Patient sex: F
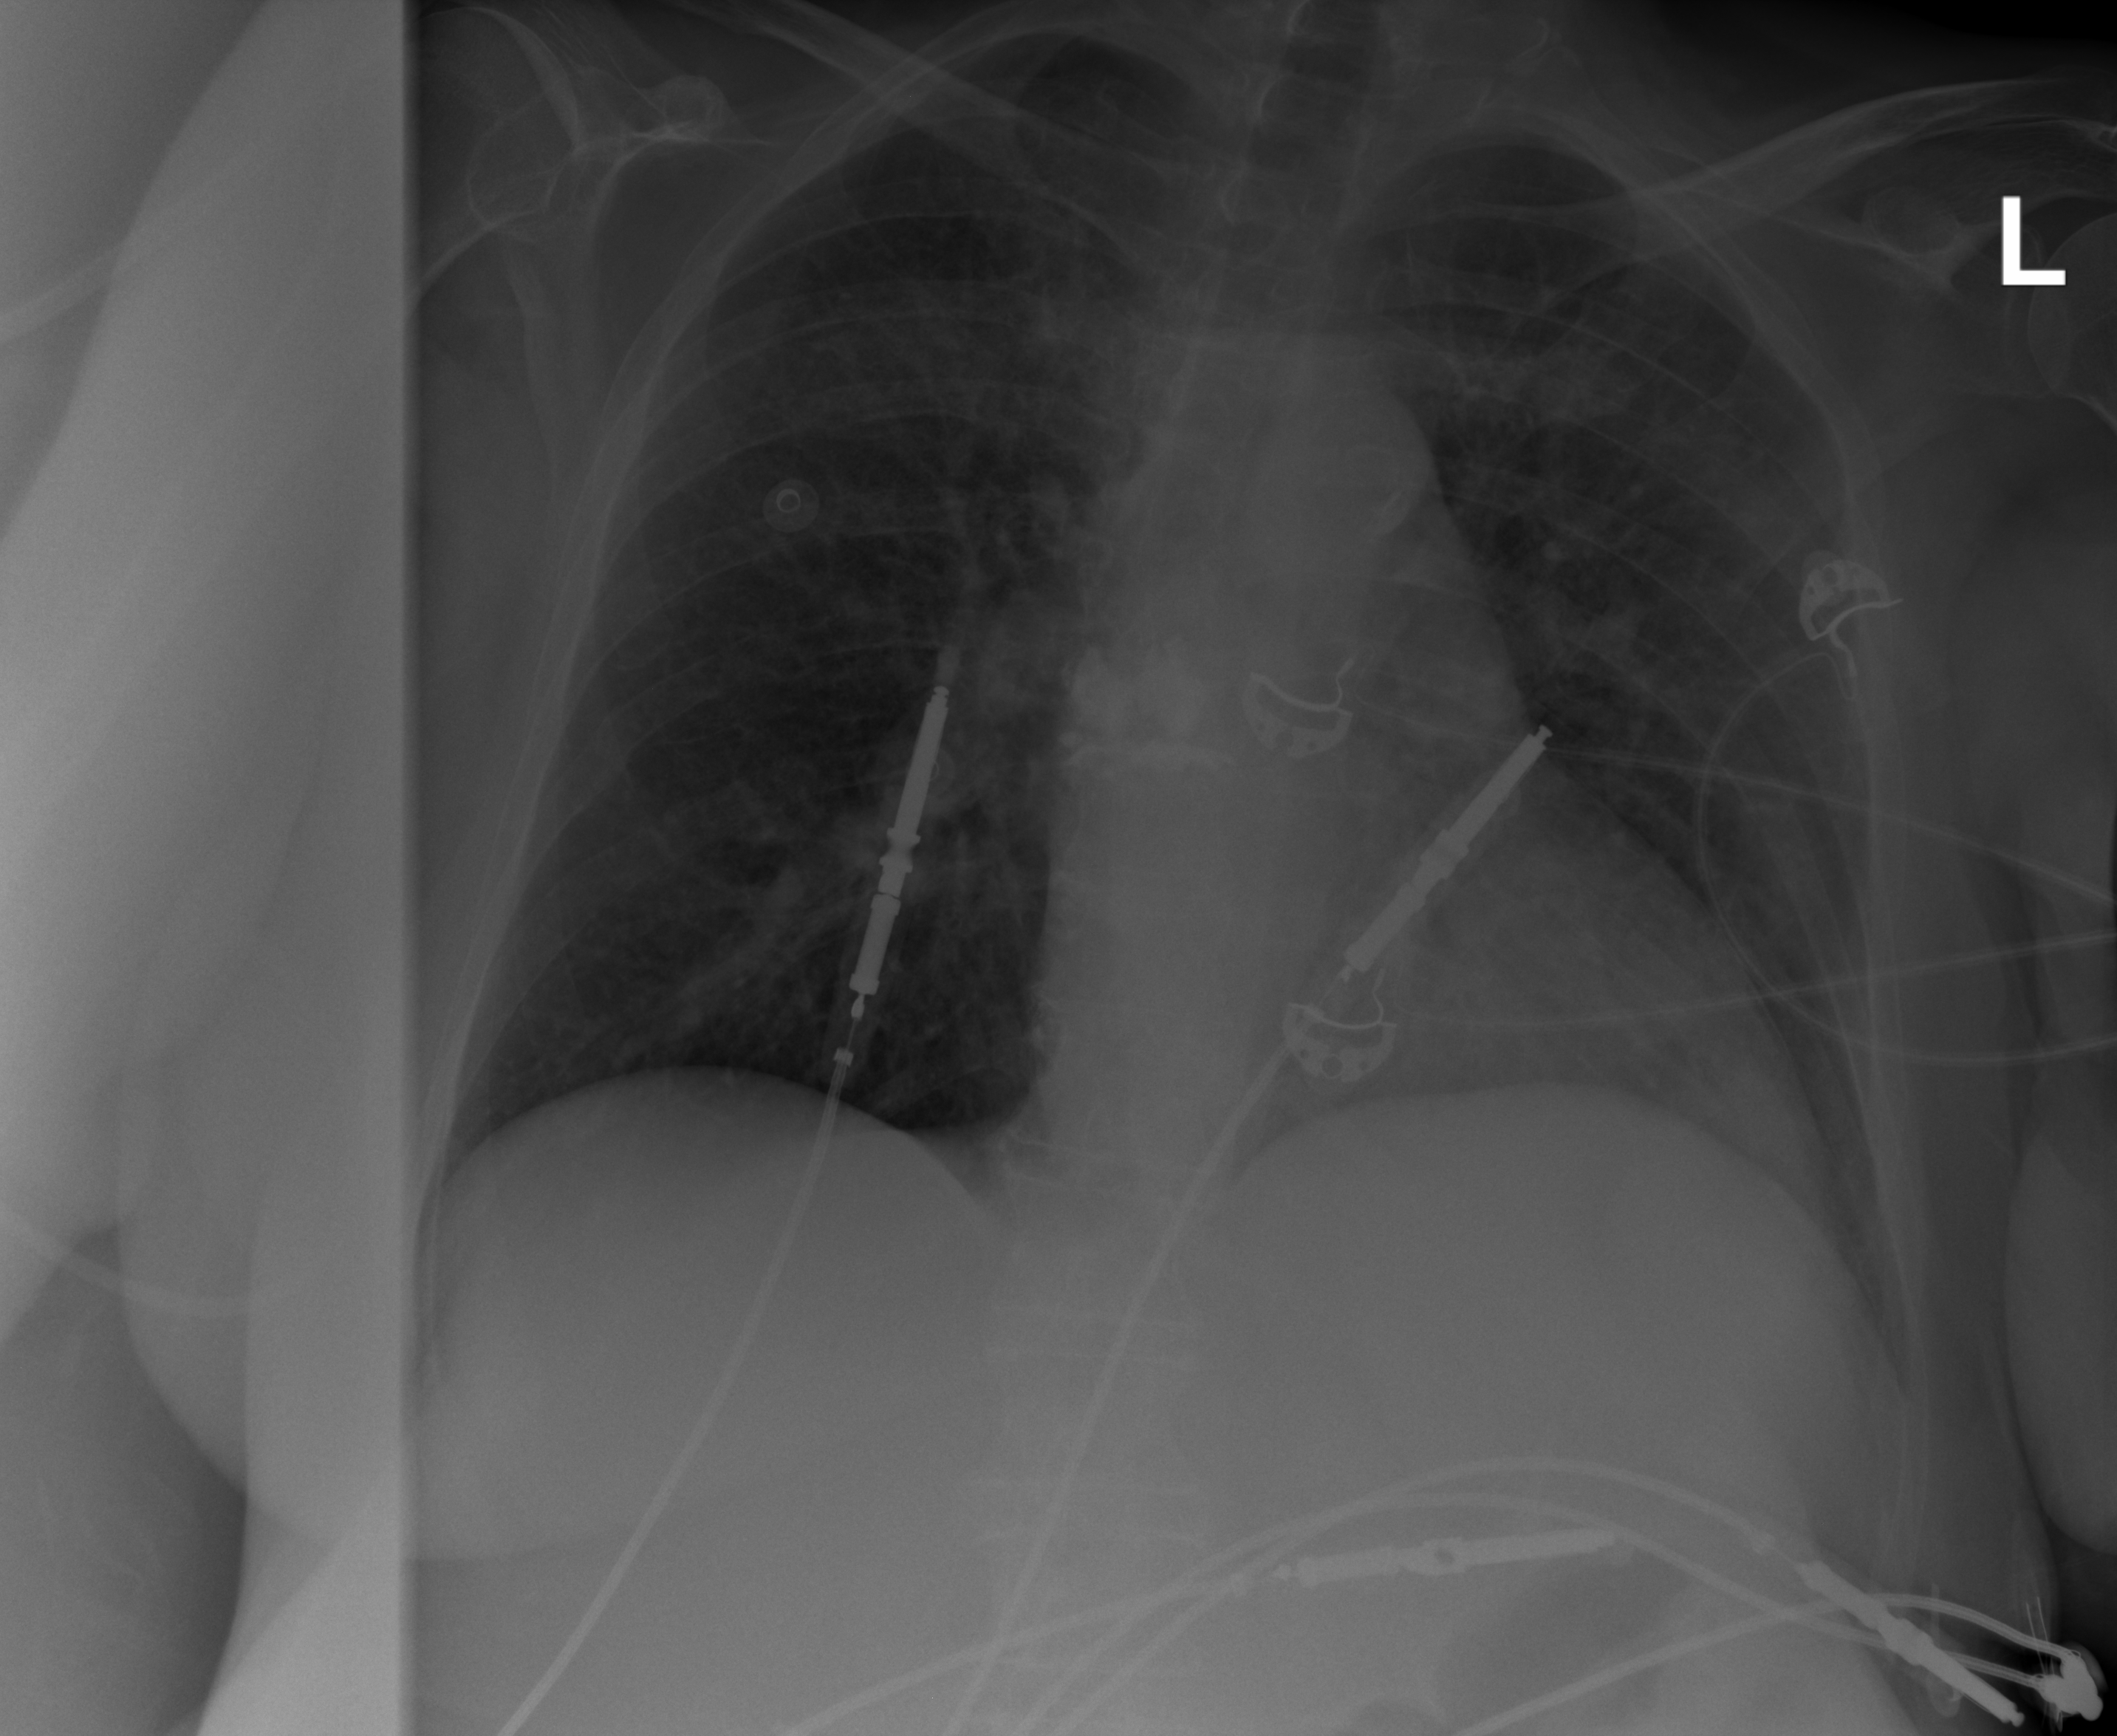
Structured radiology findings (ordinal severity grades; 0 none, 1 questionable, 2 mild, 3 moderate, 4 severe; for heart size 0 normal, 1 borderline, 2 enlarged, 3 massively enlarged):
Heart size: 0
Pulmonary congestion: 2
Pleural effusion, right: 0
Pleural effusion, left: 0
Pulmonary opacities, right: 2
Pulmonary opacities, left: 2
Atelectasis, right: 2
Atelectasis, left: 2